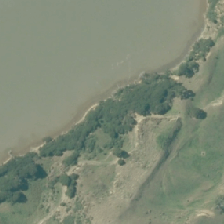
Land cover: high_producing_grassland